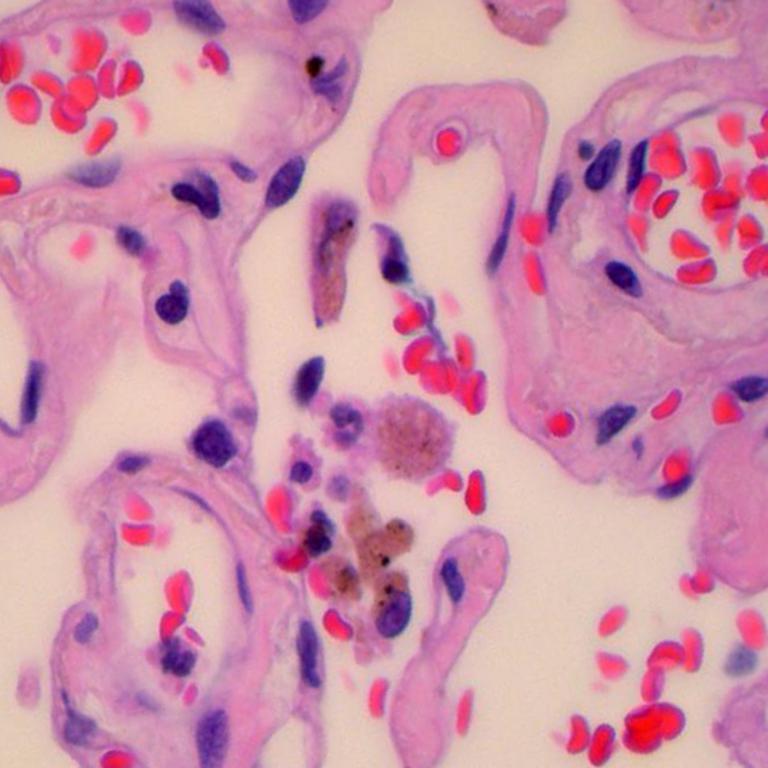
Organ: lung
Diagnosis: benign